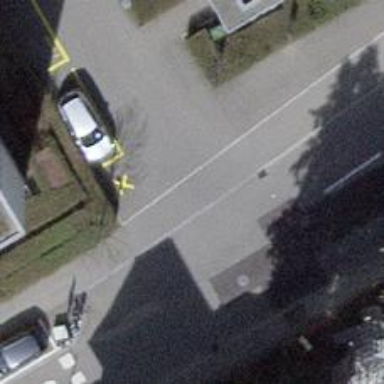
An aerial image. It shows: Service road without sidewalk.